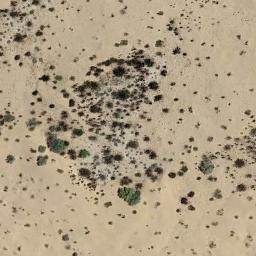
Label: chaparral